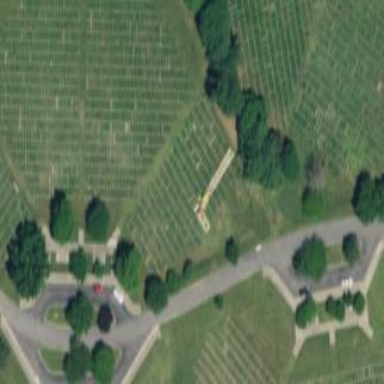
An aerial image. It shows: Section in the cemetery.